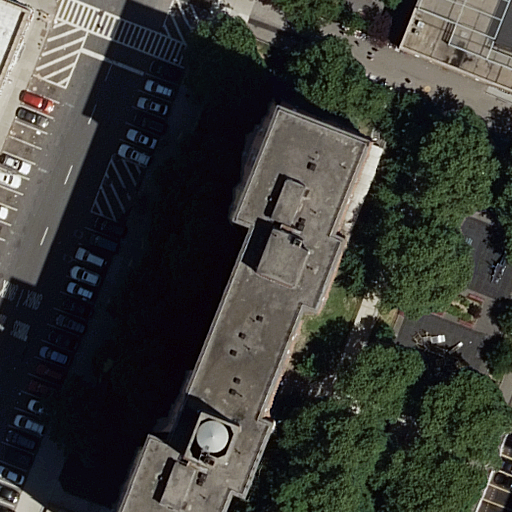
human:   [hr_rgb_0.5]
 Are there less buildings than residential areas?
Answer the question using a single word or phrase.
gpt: no

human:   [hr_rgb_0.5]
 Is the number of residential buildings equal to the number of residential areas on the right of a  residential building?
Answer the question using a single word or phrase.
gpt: yes

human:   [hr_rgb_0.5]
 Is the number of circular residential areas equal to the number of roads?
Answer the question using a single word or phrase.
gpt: no

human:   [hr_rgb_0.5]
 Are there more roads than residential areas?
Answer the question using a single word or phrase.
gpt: no

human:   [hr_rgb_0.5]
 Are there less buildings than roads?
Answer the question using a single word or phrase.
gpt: no

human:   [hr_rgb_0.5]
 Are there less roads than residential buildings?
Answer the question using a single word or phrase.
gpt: no

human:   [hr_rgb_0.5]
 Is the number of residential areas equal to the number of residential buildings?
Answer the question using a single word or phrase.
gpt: yes

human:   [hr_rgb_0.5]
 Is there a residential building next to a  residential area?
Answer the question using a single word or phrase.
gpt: yes

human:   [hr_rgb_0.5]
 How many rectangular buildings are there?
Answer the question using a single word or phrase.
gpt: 1

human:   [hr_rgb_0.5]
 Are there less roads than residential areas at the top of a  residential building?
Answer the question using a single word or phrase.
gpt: no

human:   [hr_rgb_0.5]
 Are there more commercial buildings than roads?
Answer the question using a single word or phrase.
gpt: no

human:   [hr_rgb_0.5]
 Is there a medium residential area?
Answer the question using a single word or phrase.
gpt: no

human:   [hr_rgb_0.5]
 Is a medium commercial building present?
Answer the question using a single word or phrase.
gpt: no

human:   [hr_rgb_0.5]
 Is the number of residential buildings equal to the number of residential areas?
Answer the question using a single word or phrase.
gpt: yes

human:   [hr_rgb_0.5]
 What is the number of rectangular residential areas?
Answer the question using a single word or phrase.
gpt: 2

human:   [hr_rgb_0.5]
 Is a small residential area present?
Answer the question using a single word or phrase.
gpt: yes

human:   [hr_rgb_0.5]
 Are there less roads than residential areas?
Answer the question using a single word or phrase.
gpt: no

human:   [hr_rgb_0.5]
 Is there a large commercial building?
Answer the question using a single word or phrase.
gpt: no

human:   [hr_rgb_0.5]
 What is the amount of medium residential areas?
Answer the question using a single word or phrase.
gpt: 0

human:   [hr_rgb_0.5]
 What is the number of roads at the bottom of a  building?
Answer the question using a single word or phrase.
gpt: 2

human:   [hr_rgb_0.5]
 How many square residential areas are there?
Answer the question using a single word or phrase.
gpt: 0

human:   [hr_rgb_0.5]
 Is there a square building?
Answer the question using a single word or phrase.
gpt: no

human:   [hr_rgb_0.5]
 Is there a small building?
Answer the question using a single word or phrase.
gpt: yes

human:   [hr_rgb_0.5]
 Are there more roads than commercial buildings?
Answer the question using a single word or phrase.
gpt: yes

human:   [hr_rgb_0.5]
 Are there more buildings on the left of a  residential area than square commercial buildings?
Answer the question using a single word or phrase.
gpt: yes

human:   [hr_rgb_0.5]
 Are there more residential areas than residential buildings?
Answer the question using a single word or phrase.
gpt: no

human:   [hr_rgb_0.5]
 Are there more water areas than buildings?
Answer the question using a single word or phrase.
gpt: no

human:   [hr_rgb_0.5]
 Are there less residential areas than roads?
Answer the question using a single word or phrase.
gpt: no

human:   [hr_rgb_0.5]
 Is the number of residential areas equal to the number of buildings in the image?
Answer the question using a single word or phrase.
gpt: no

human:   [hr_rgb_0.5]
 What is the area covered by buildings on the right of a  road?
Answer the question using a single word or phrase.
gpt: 2431m2

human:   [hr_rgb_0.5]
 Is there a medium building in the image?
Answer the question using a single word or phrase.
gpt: no

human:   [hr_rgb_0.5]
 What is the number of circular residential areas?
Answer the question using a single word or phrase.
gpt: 0

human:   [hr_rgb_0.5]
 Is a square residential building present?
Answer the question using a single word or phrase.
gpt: no

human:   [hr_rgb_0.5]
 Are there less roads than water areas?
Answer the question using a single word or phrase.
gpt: no

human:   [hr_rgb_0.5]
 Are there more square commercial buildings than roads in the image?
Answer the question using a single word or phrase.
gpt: no

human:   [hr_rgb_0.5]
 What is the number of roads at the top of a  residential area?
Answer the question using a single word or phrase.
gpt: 2